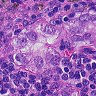
Metastatic tissue present: yes